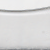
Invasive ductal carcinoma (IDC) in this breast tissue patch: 0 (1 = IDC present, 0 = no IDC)